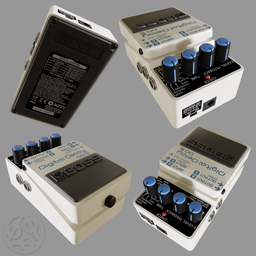
Label: electronics